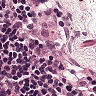
Metastatic tissue present: no